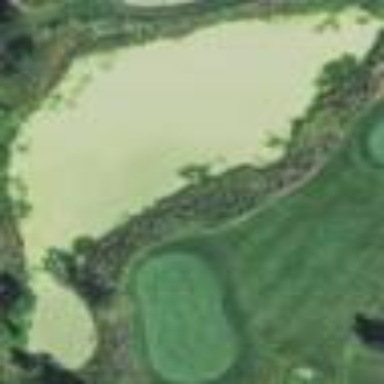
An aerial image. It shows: Water hazard in golf course. The hazard is natural water feature.